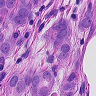
Metastatic tissue present: yes